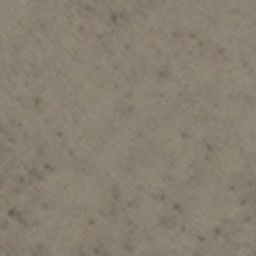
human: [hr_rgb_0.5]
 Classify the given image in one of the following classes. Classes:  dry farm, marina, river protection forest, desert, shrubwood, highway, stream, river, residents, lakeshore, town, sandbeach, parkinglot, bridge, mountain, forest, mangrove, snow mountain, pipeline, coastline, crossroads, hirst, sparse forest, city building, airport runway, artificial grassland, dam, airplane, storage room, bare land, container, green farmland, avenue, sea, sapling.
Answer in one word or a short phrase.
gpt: bare land